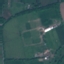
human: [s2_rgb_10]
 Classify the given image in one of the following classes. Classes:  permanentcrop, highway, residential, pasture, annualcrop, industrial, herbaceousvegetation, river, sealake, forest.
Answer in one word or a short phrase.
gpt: Pasture